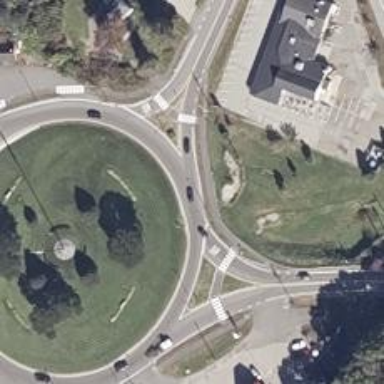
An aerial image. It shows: Primary highway with asphalt surface leading to roundabout.